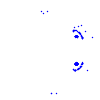
Particle: electron